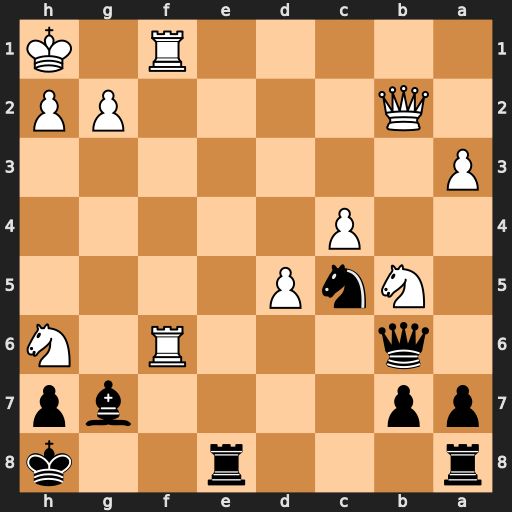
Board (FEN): r3r2k/pp4bp/1q3R1N/1NnP4/2P5/P7/1Q4PP/5R1K
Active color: b
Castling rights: -
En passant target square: -
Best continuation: Qxf6 Qxf6 Bxf6